Aerial crown-view tile of a tropical tree (Barro Colorado Island, Panama), acquired 20240813:
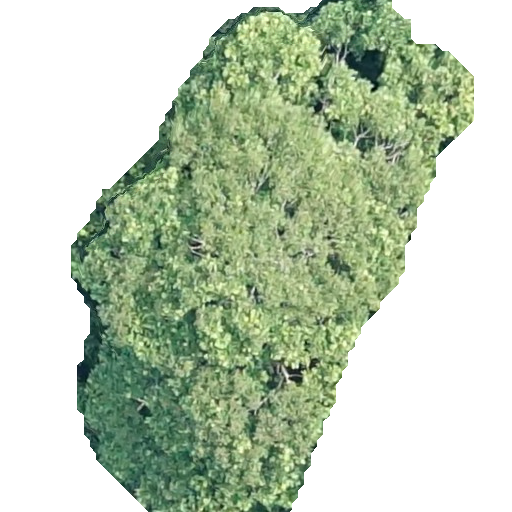
Species: Dipteryx oleifera
GBIF accepted scientific name: Dipteryx oleifera
Crown area: 207.825 m²